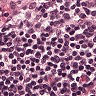
Metastatic tissue present: no